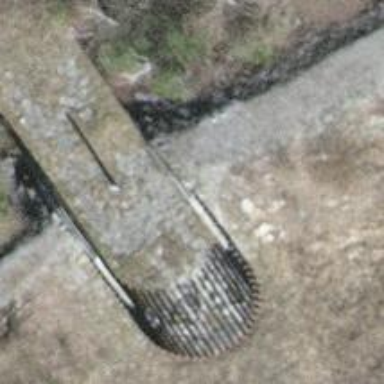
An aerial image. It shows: Retaining wall.